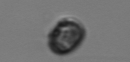
Label: nanoplankton_mix